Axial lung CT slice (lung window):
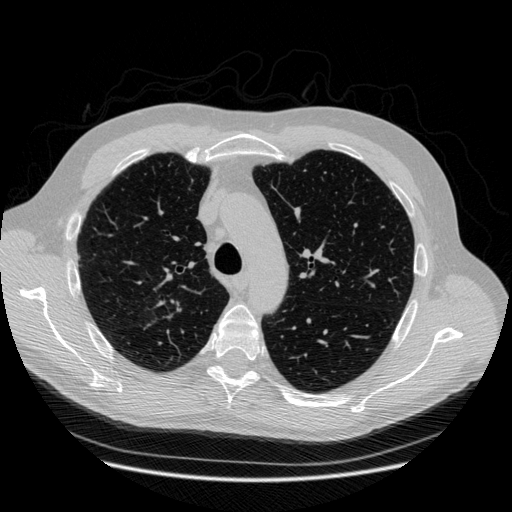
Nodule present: no